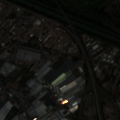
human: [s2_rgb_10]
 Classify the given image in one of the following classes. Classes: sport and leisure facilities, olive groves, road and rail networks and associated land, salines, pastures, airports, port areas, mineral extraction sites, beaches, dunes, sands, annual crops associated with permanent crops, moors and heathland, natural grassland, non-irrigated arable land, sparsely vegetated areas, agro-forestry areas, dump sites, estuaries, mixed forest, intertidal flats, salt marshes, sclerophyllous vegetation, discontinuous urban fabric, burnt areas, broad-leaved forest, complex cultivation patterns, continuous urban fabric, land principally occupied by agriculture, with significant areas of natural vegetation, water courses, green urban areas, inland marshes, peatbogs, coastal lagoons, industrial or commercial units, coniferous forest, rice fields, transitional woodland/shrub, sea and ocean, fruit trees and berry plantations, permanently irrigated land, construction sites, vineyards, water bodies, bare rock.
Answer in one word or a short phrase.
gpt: discontinuous urban fabric, industrial or commercial units, port areas, sport and leisure facilities